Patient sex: M
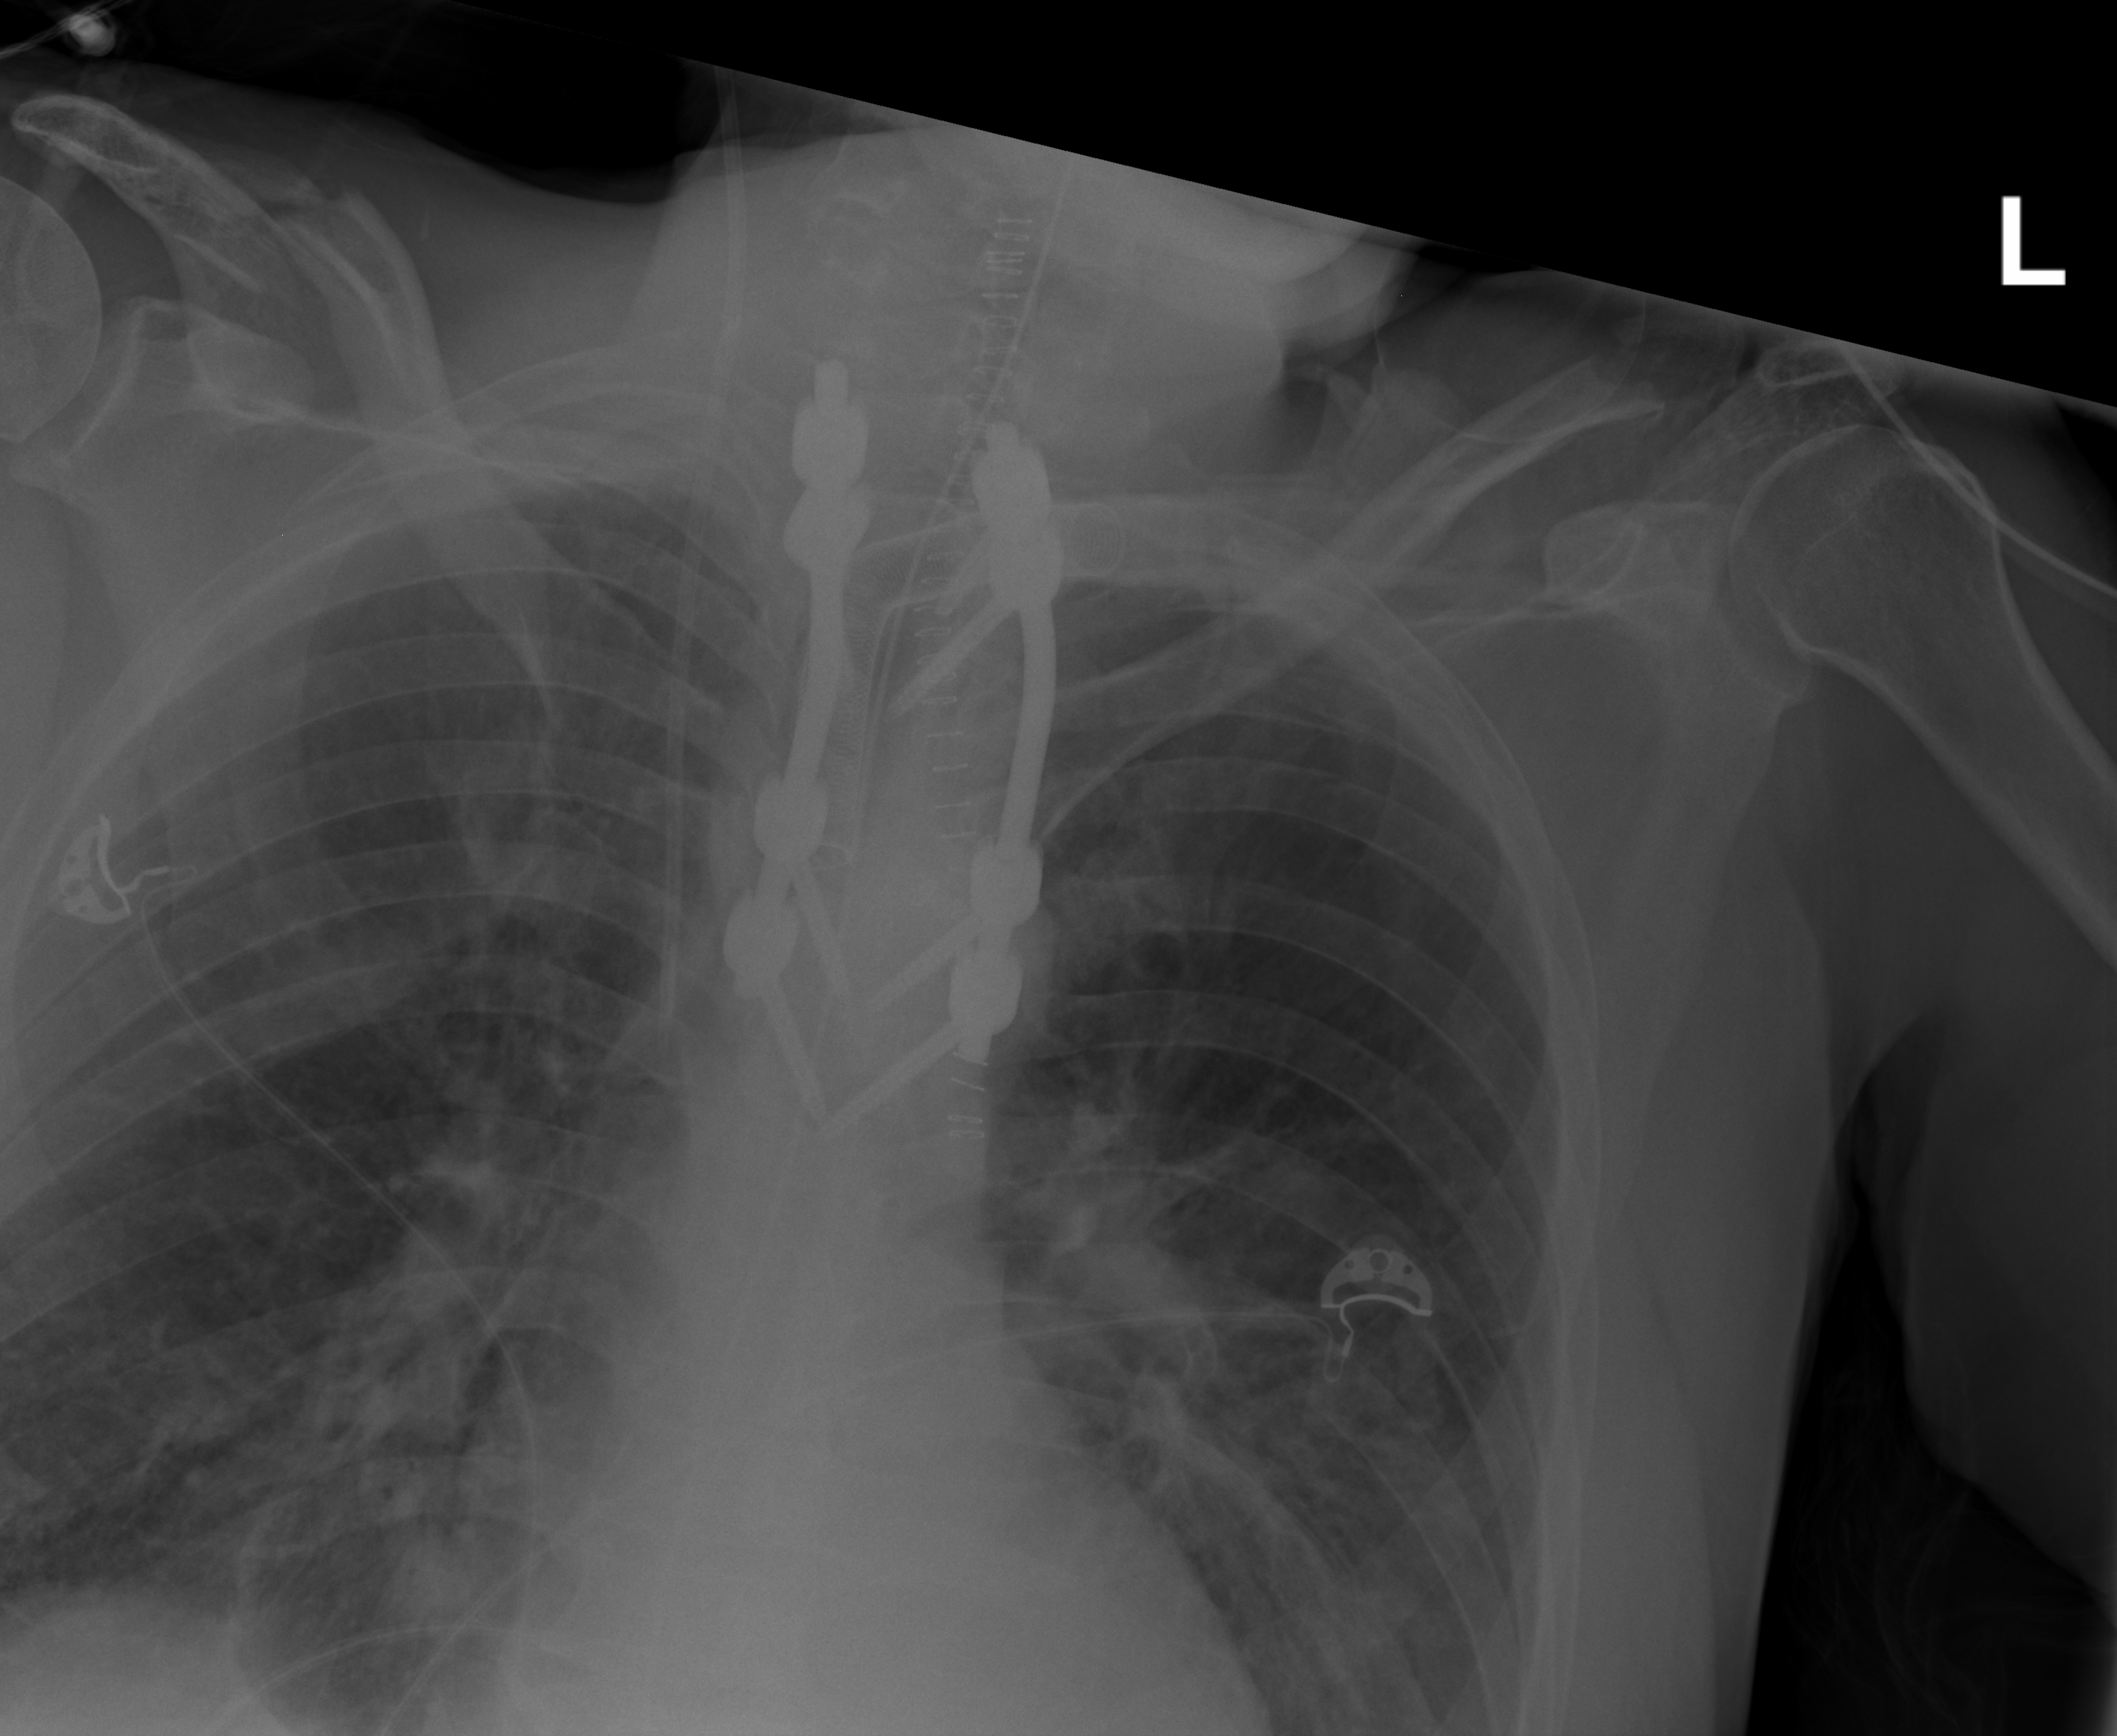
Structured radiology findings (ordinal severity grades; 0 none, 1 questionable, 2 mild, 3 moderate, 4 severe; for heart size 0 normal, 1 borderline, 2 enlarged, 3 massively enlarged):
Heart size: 0
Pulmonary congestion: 0
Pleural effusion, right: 0
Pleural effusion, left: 2
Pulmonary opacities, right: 2
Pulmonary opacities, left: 3
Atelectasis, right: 2
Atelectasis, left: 2